Question: I need to generate a swim lanes chart similar to the following but with the addition of showing dates on the Y-axis. All of the nodes I need to show are activities with dependencies, no flow control elements.

Is this possible using something like d3 or is there a better javascript library to use for this type of chart? I haven't seen any examples like it, so if it is possible using d3 I'm not sure where I would start. Any tips would be greatly appreciated.
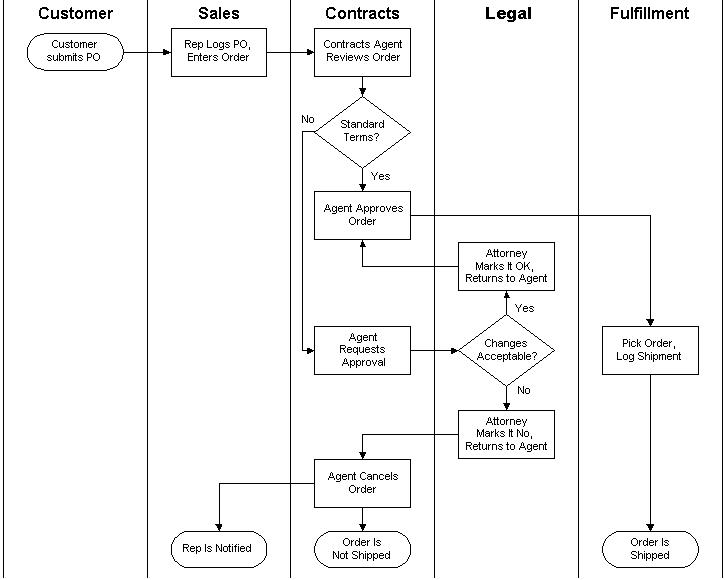
Answer: Based on the previous answer and comments, I started down the path of implementing the chart using 'Raphael.js'. After writing 600+ lines of code (mostly framework stuff to make up for its bare bones nature) I discovered that 'Raphael.js' is extremely slow at rendering text. Not sure exactly why, but it's apparently a known issue. In the end it was taking 3.5s to render a chart with 300 items with 80% of the time spent rendering text.
I then started over with 'd3.js'. I found that 'd3.js' is the much better choice when creating data bound charts when legacy browser support isn't a concern. Creating a swim lane chart in 'd3.js' took me about 100 lines of code vs the 600+ for Raphael.js. The 'd3.js' version also has more functionality, looks nicer, and is more responsive.
While the declarative style of 'd3.js' takes some getting used to, it makes working with data super easy. As an added bonus, my chart now renders in about 250 ms :)
See <URL> for the final swim lane chart that I created.